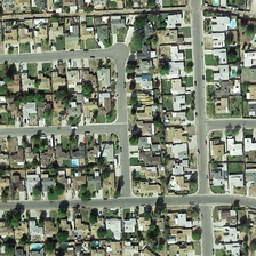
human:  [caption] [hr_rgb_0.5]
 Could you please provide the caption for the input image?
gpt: residential buildings are in good order in different colors .

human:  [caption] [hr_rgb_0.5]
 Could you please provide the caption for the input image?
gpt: The residential area is on the side of the street.

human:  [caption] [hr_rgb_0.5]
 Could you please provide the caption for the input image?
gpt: The residential area is on the side of the road.

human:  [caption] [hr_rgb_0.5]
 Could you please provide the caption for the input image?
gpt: The residential area is on the street side.

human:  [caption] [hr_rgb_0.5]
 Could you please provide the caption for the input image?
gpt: residential buildings are in good order in different colors .